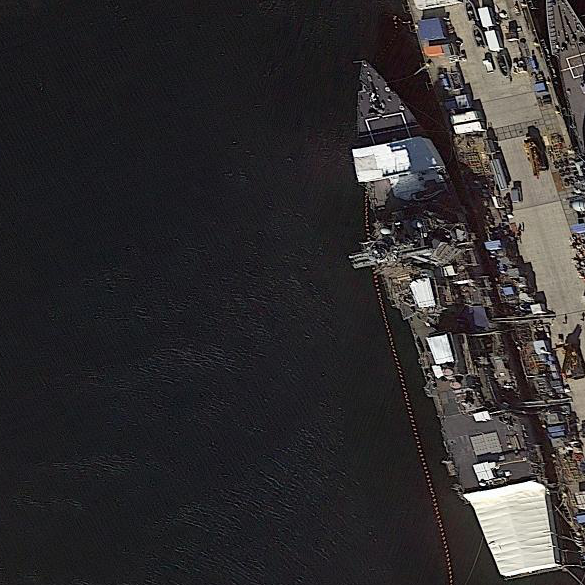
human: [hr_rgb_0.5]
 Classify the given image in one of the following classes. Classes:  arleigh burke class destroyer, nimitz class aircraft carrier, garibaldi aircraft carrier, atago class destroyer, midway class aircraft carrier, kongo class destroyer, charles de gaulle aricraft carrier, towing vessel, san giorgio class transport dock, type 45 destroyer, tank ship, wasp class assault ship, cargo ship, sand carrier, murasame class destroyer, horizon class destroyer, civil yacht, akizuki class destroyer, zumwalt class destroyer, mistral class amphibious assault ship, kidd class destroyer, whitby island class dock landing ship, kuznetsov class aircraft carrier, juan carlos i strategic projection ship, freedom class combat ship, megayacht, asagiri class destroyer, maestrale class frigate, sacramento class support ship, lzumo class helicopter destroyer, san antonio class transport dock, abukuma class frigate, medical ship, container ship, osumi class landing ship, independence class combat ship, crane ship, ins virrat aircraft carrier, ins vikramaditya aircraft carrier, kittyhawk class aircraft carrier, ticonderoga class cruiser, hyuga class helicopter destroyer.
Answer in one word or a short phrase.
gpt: Arleigh Burke class destroyer